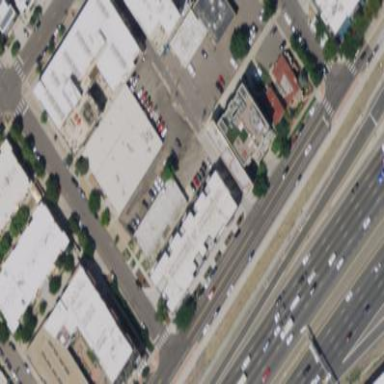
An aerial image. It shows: Building with brown roof.